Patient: sex M, age 62
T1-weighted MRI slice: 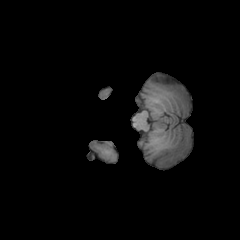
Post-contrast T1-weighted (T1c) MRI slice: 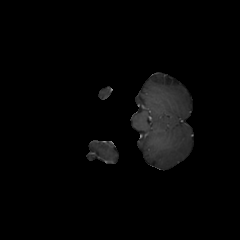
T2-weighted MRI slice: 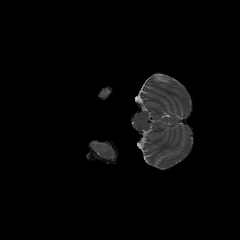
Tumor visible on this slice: no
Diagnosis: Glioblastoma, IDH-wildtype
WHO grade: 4